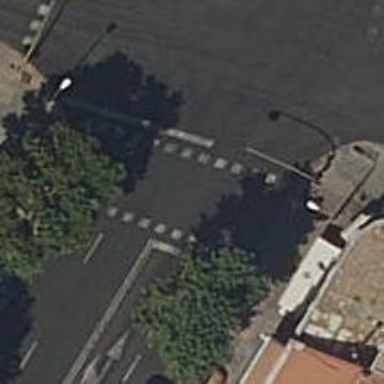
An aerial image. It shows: Zebra crossing with traffic signals.